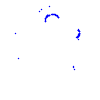
Particle: kaon